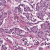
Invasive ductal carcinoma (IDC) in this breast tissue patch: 1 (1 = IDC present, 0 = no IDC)